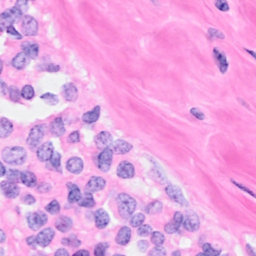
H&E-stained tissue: Breast